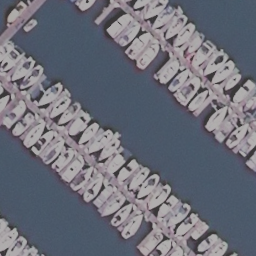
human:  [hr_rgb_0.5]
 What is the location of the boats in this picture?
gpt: lower left and upper right